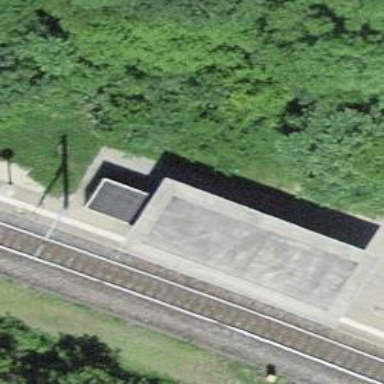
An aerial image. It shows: Railway halt.